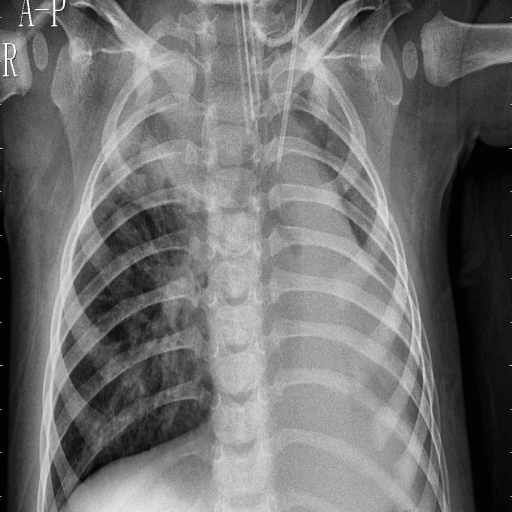
Finding: PNEUMONIA